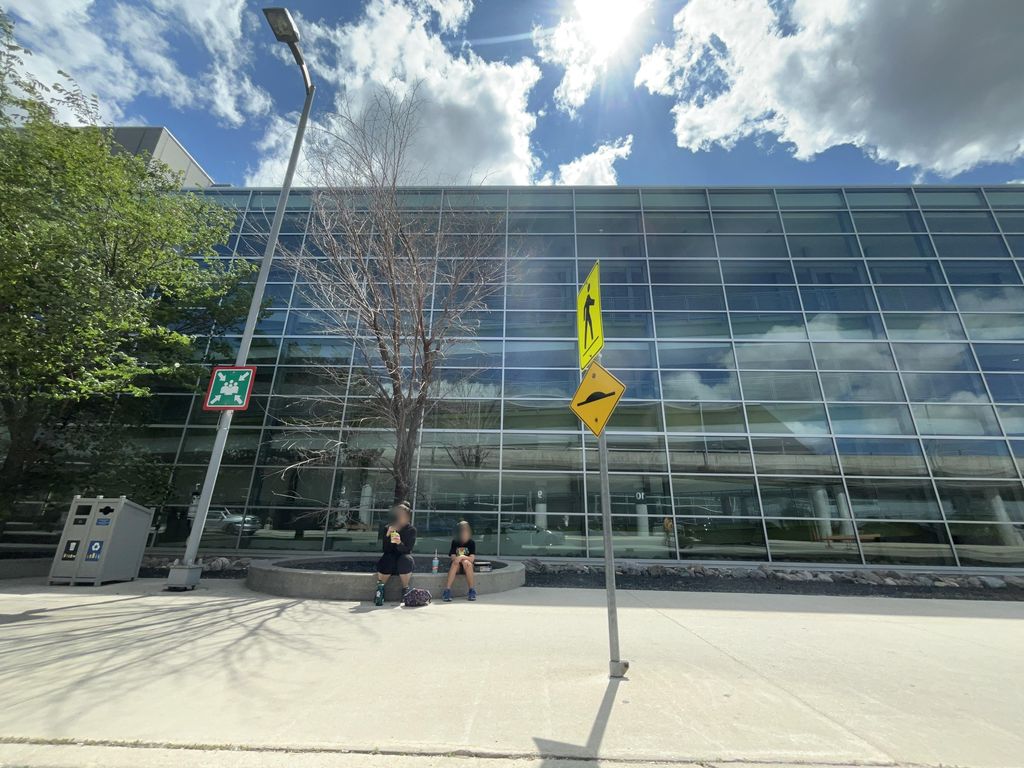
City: winnipeg